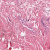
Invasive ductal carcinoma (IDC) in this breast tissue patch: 0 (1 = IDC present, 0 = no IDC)